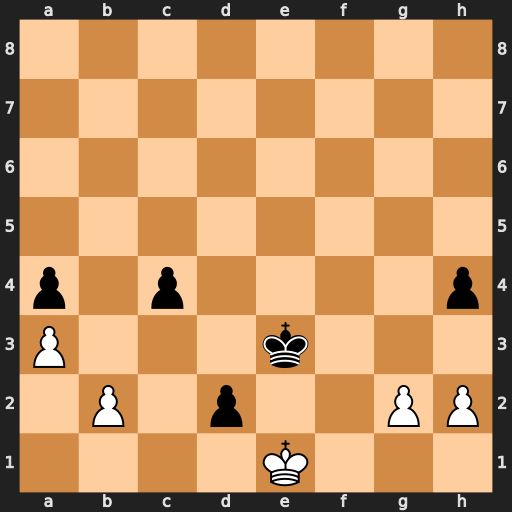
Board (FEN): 8/8/8/8/p1p4p/P3k3/1P1p2PP/4K3
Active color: w
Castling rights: -
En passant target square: -
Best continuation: Kd1 Kd3 g4